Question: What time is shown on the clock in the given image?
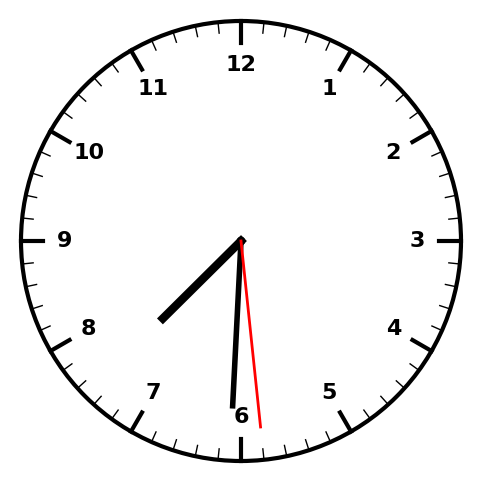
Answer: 07:30:29